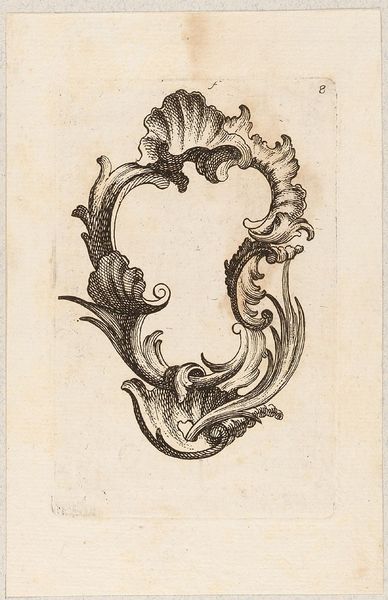
Titel: Rocaille-Kartusche, Blatt 8 aus der Folge 'Kartuschen'
Künstler: Georg Christoph Kilian
Standort: Hamburg
Institution: Museum für Kunst und Gewerbe Hamburg
Schlagwörter: rokoko, papier, grafik, graphik, kartusche, fotografie, photographie, druckgraphik, druckgrafik, radierung, rocaille, style, reproduktionen, druckerzeugnisse, ornamentstich, vorlageblätter